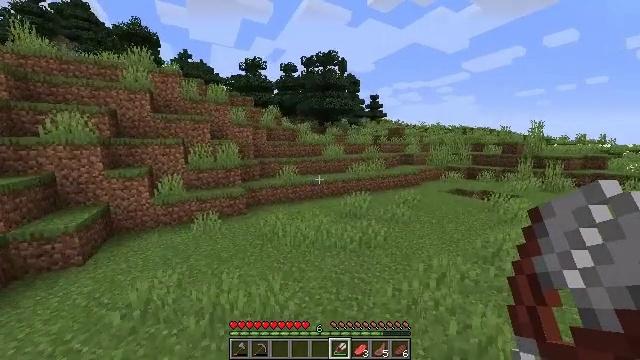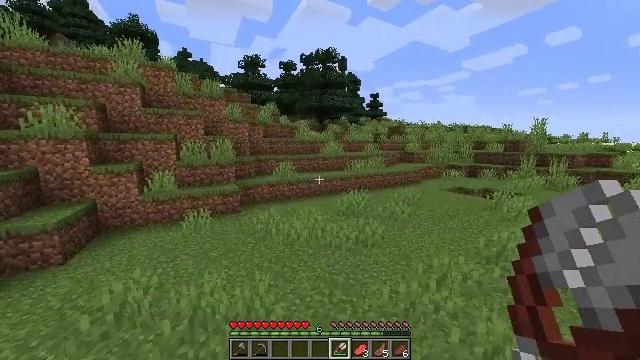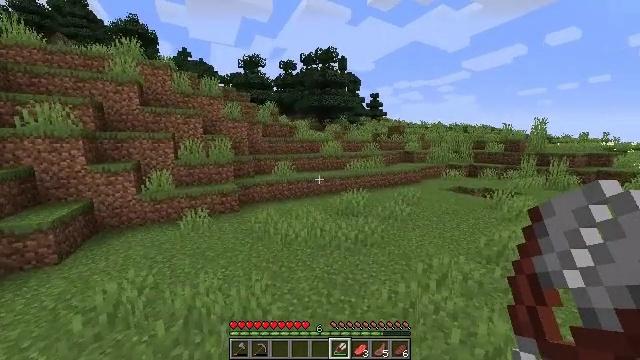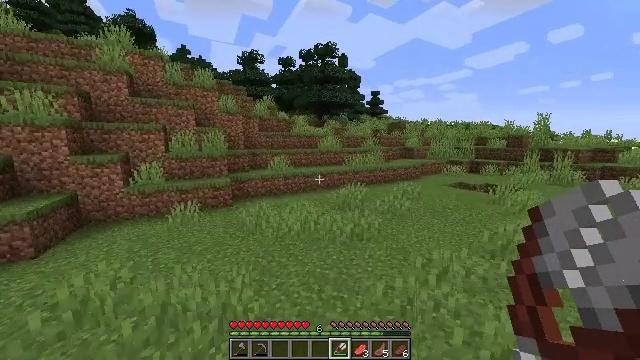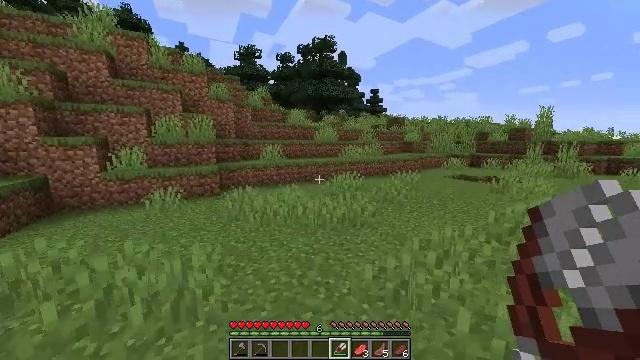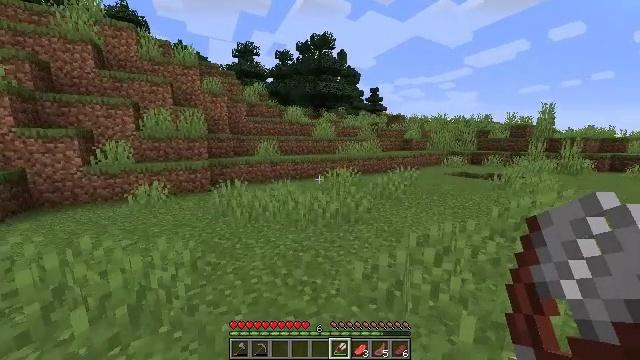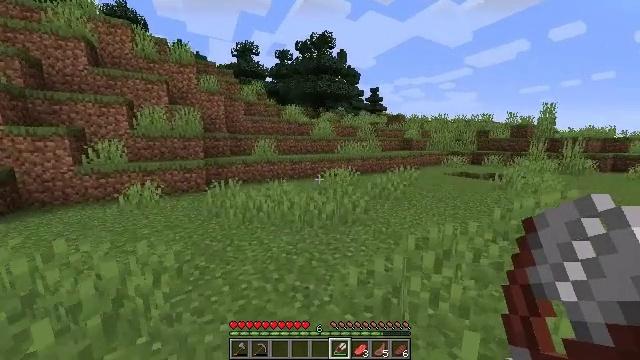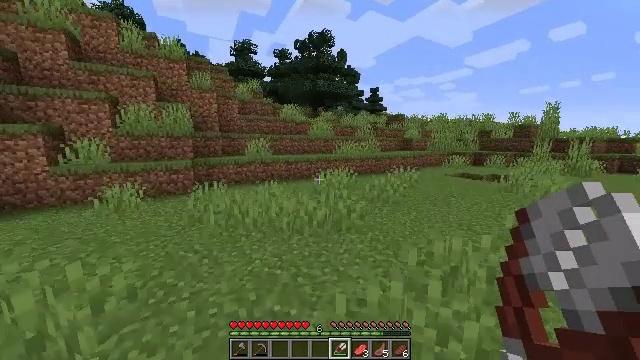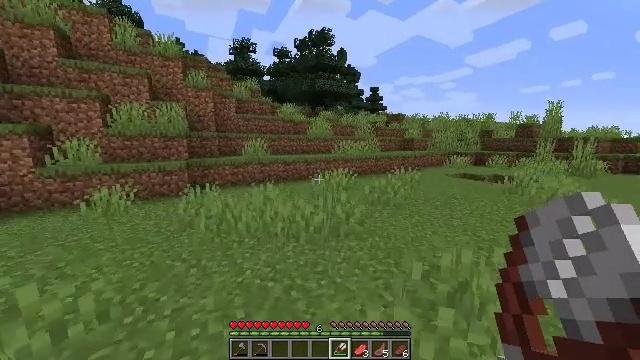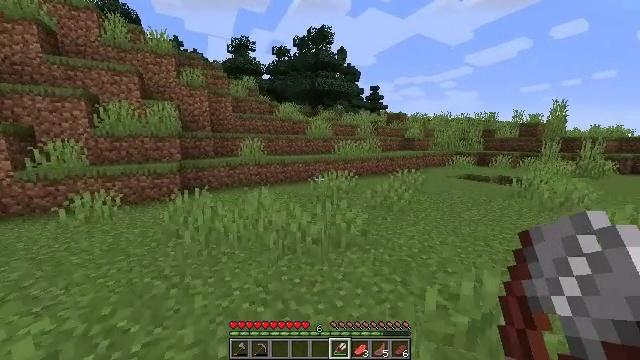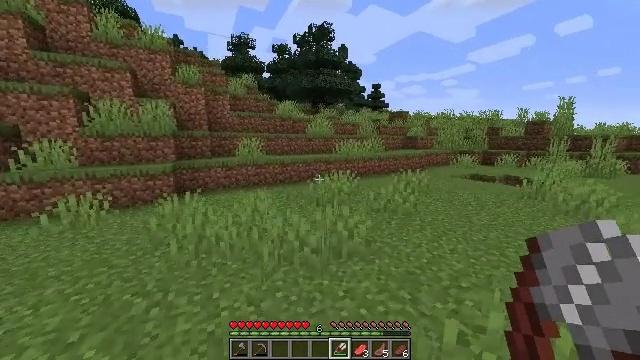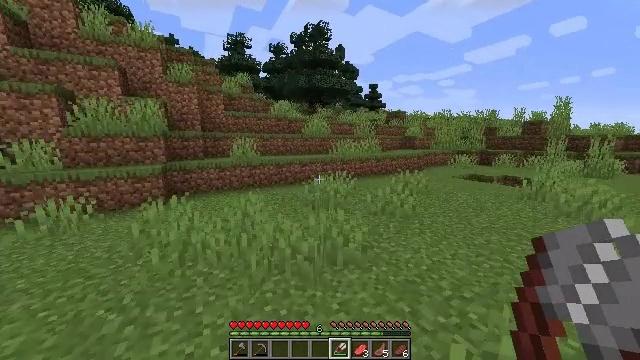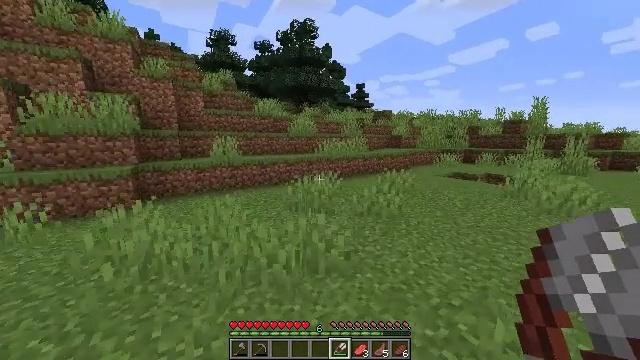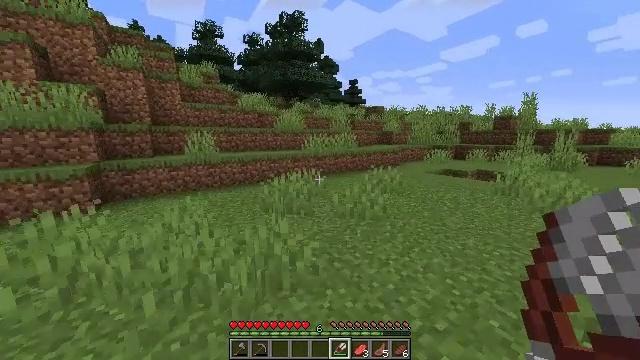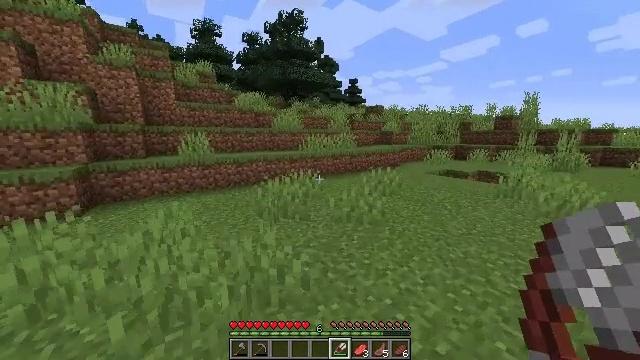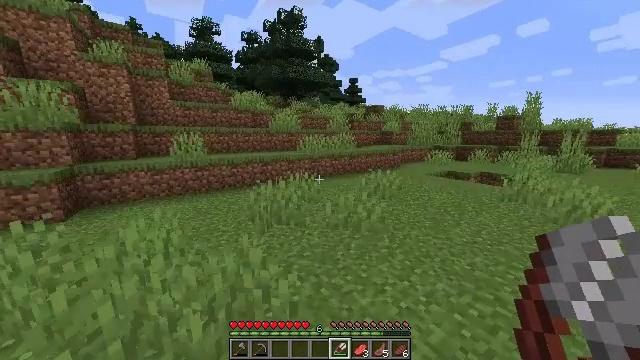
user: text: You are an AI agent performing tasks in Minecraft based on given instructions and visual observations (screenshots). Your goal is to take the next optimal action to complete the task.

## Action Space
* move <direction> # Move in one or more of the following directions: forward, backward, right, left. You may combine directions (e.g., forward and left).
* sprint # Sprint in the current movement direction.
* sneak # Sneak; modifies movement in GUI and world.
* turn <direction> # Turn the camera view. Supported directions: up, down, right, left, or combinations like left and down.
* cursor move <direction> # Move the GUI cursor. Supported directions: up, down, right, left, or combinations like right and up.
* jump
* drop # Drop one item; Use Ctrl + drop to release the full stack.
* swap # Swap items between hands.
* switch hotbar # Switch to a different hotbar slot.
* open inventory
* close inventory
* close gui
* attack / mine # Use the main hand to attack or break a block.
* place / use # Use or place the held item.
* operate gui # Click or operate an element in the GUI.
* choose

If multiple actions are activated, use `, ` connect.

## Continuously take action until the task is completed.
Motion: motion action
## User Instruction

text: Collect spruce leaves for landscaping.
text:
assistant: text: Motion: move forward and move right, sprint
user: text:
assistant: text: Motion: move forward and move right, sprint
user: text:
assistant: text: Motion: move forward and move right, sprint
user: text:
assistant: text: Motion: move forward and move right, sprint
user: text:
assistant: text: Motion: move forward, sprint
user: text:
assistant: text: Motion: move forward, sprint
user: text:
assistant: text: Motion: move forward, sprint
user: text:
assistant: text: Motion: move forward, sprint
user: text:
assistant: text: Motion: move forward, sprint
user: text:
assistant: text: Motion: move forward and move right, sprint
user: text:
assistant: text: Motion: move forward and move right, sprint
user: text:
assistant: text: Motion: move forward and move right, sprint, turn right
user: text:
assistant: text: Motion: move forward and move right, sprint, turn right
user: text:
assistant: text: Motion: move forward, sprint
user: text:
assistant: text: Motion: move forward, sprint
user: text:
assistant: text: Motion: move forward, sprint
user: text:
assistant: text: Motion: move forward, sprint, jump
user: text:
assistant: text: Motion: move forward, sprint, jump
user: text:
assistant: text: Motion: move forward, sprint, jump
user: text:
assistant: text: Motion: move forward, sprint, jump
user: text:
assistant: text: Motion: move forward, sprint, turn left and down
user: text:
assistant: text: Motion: move forward, sprint, turn left
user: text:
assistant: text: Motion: move forward, sprint, turn left
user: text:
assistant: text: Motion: move forward, sprint
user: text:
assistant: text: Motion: move forward, sprint
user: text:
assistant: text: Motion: move forward, sprint
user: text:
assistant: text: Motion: move forward, sprint
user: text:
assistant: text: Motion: move forward, sprint
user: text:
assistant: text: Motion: move forward, sprint
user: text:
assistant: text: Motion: move forward, sprint